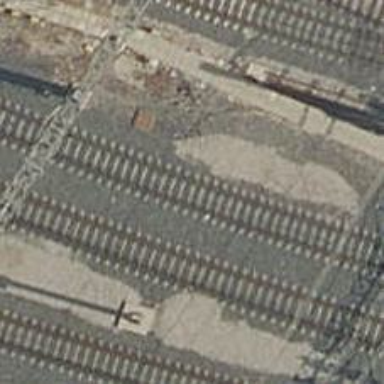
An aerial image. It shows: Railway with electrified contact lines.